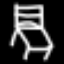
Label: chair